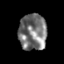
Tissue: skin
Cell type: Epithelial cells
Senescence score: 0.2732
Nuclear area (px): 984
Mean DAPI intensity: 120.756